Question: I have a Dialog Fragment that allows a user to specify some text, and a position for the text.

I want to restrict the user from entering text greater than some upper limit of characters.
Can I restrict the max character input? Else, where in this code can I include a check to make sure the text is less than LIMIT?
Here is the code:
'''
public Dialog onCreateDialog(Bundle savedInstanceState) {
// Use the Builder class for convenient dialog construction
AlertDialog.Builder builder = new AlertDialog.Builder(getActivity());
final CharSequence[] items = {"Above", "Below"};
capPos = Position.ABOVE;
final EditText input = new EditText(getActivity());
input.setInputType(EditorInfo.TYPE_CLASS_TEXT);
input.setHint("Add caption here");
builder.setView(input);
builder.setTitle(R.string.dialog_caption)
.setPositiveButton(R.string.proceed, new DialogInterface.OnClickListener() {
public void onClick(DialogInterface dialog, int id) {
text = input.getText().toString();
mListener.onDialogPositiveClick(CaptionFragment.this);
}
})
.setNegativeButton(R.string.cancel, new DialogInterface.OnClickListener() {
public void onClick(DialogInterface dialog, int id) {
mListener.onDialogNegativeClick(CaptionFragment.this);
}
})
.setSingleChoiceItems(items, 0, new DialogInterface.OnClickListener() {
public void onClick(DialogInterface dialog, int id){
if ("Above".compareTo(items[id].toString()) == 0){
capPos = Caption.Position.ABOVE ;
Log.i("CaptionFragment", "Above");
}else if ("Below".compareTo(items[id].toString()) == 0){
capPos = Caption.Position.BELOW;
Log.i("CaptionFragment", "Below");
}
}
});
// Create the AlertDialog object and return it
return builder.create();
}
'''
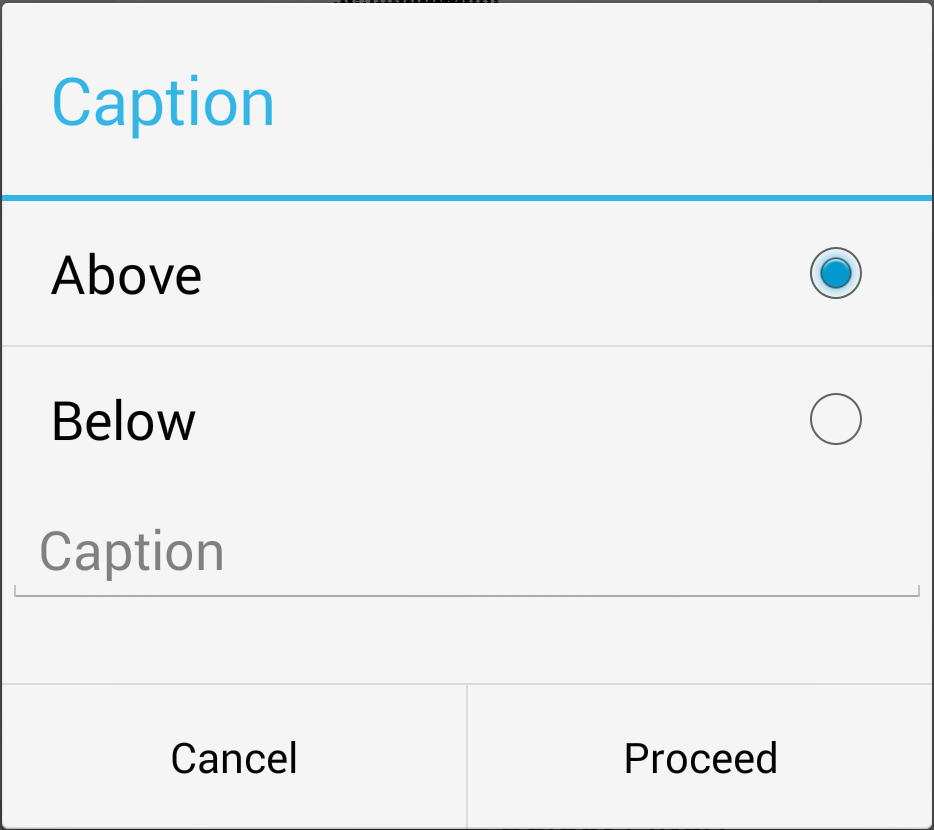
Answer: So it is an 'EditText'. You can use the attiribute 'android:maxLength' to limit the number of characters as shown here <URL>
Another option is to let the user to enter whatever he/she wants and then do the check background.
You can do that inside your 'OnClickListener'. If you want to check the value only when user clicks the positive button -which usually is the case-, then you should do it as follows:
'''
...
.setPositiveButton(R.string.proceed, new DialogInterface.OnClickListener() {
public void onClick(DialogInterface dialog, int id) {
text = input.getText().toString();
if(text.equals("ads")) //For example
...
}
})
...
'''
Also, you can initially set the 'onClickListener' of the positive button to and then override it as shown here <URL>
It is up to you.